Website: slack
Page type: billing-address
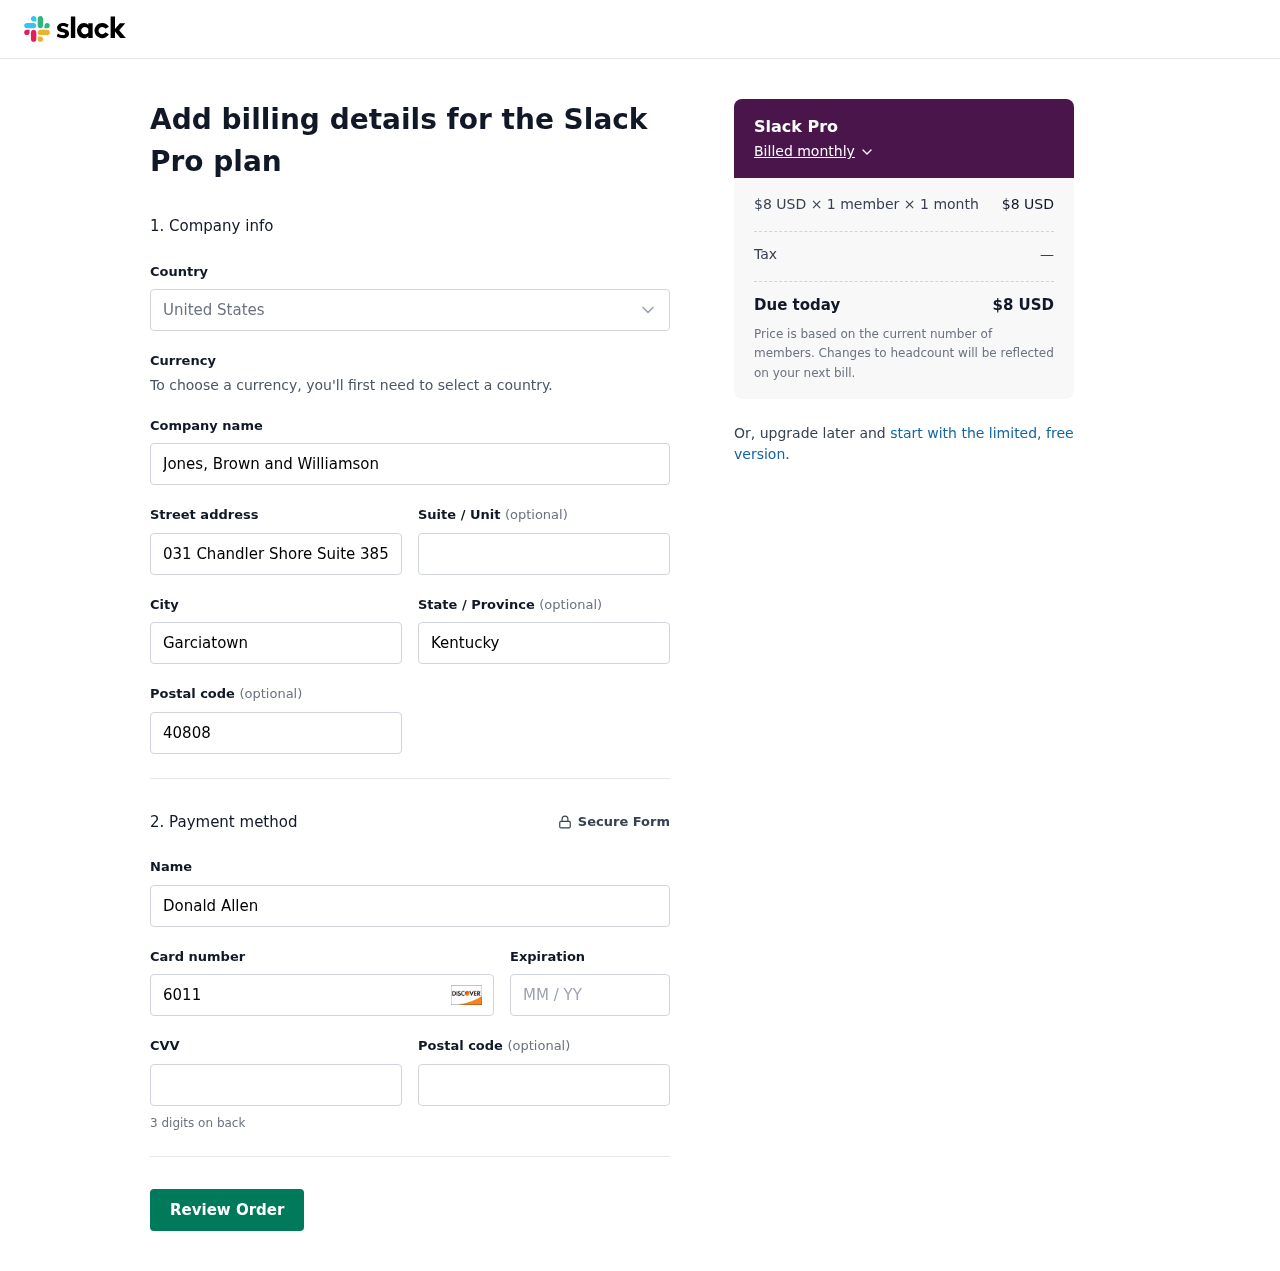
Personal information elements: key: PII_CARD_CVV
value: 994
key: PII_CARD_EXPIRY
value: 01/27
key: PII_CARD_NUMBER
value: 6011 9553 0561 7457
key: PII_CITY
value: Garciatown
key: PII_COMPANY
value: Jones, Brown and Williamson
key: PII_COUNTRY
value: United States
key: PII_FULLNAME
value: Donald Allen
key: PII_POSTCODE
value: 40808
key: PII_STATE
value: Kentucky
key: PII_STREET
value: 031 Chandler Shore Suite 385
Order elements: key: ORDER_PLAN_PRICE
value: $8 USD
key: ORDER_NUM_MEMBERS
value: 1 member
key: ORDER_NUM_MONTHS
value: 1 month
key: ORDER_SUBTOTAL
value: $8 USD
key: ORDER_TAX
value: —
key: ORDER_TOTAL
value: $8 USD